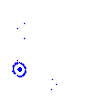
Particle: pion